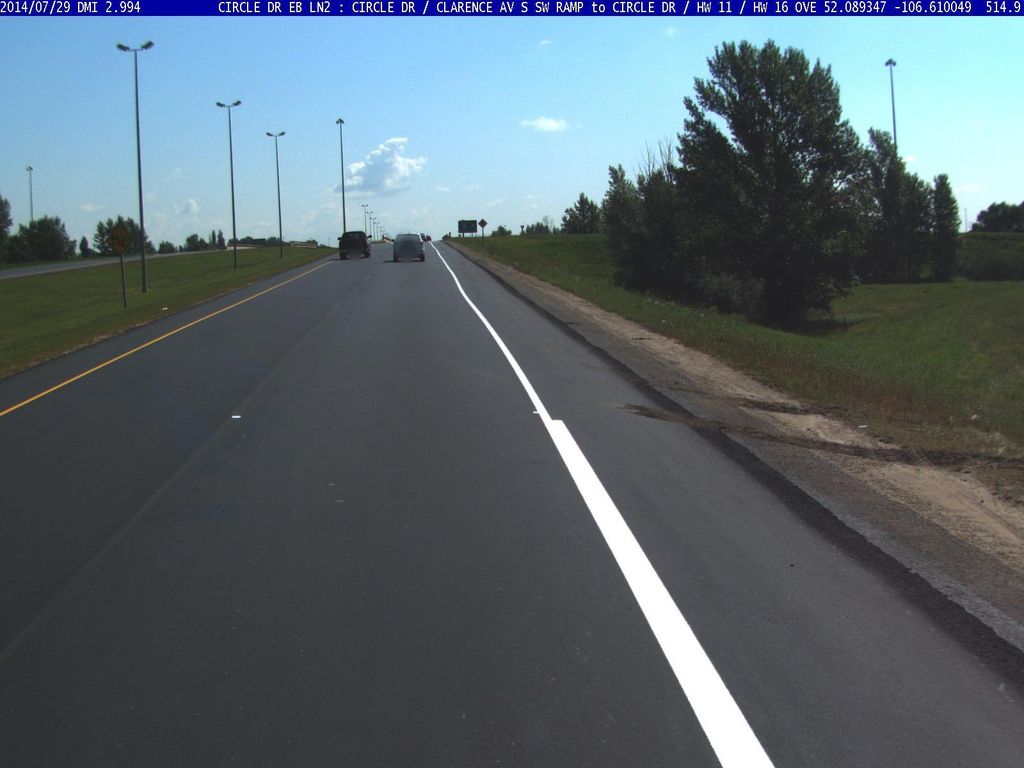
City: saskatoon